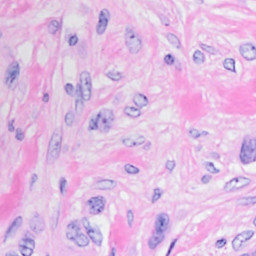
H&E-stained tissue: Breast